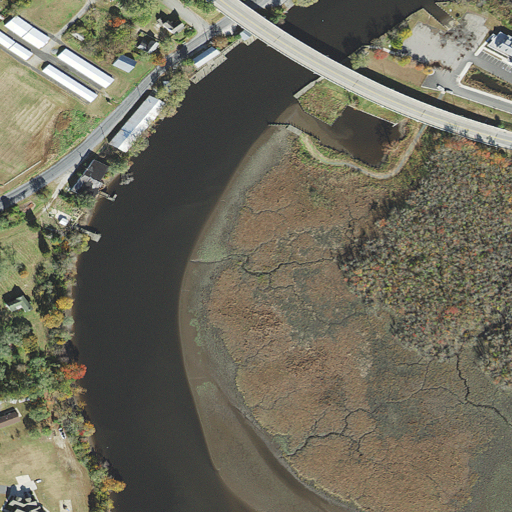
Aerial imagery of cape in Maryland named Pigg Point containing herbaceous wetlands, woody wetlands, open water, medium intensity development, low intensity development, cultivated crops, high intensity development, and open development